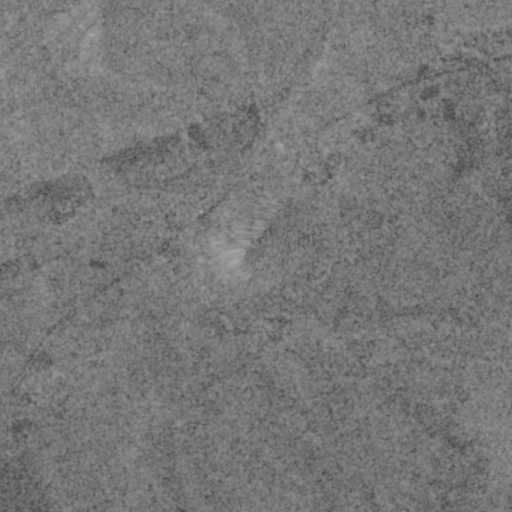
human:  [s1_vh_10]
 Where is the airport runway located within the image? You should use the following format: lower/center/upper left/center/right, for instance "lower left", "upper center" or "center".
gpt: The airport runway is located in the center right of the image.
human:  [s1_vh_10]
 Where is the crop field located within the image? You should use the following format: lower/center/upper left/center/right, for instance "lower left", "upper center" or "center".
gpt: The crop field is located in the lower left of the image.
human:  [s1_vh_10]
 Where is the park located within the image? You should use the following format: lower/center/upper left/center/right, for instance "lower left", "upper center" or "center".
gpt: The park is located in the upper center of the image.
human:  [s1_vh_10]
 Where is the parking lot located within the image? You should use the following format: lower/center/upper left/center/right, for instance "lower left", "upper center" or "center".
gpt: The parking lot is located in the upper center of the image.
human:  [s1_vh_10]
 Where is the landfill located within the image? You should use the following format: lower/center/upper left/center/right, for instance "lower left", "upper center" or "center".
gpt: There is no landfill in the image.

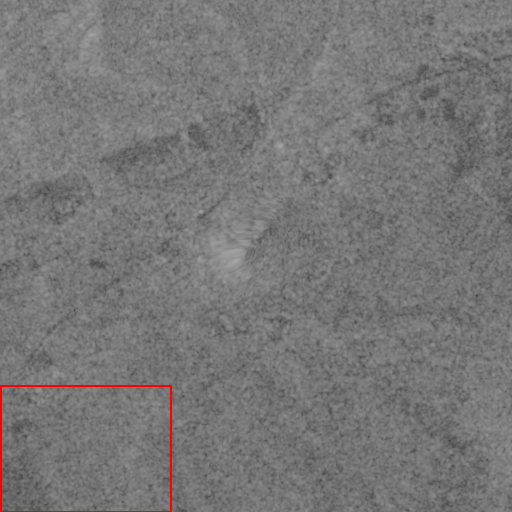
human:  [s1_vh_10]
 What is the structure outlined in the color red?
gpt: The structure outlined in red is a crop field.
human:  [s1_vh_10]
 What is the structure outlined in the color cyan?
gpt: There is no cyan outline.